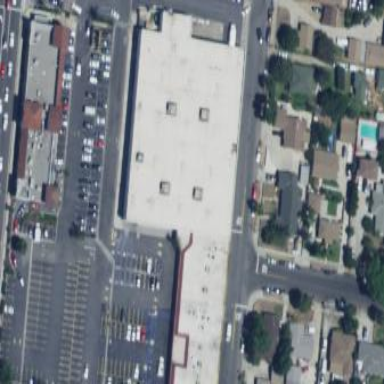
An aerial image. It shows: Retail building.